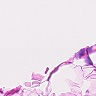
Metastatic tissue present: no